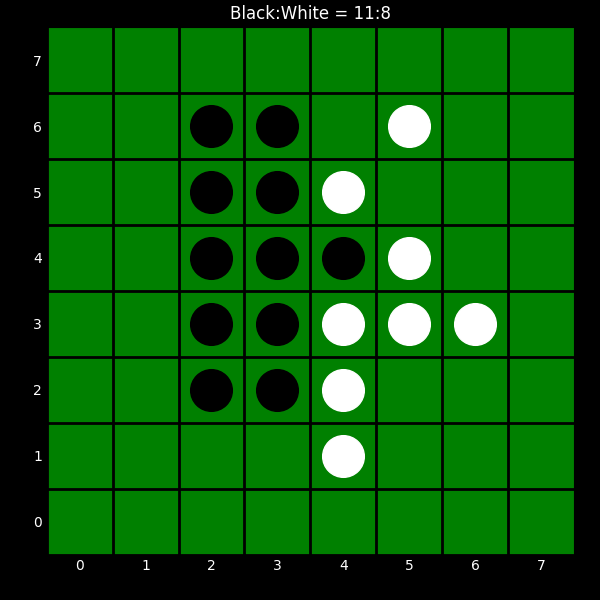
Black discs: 11
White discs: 8